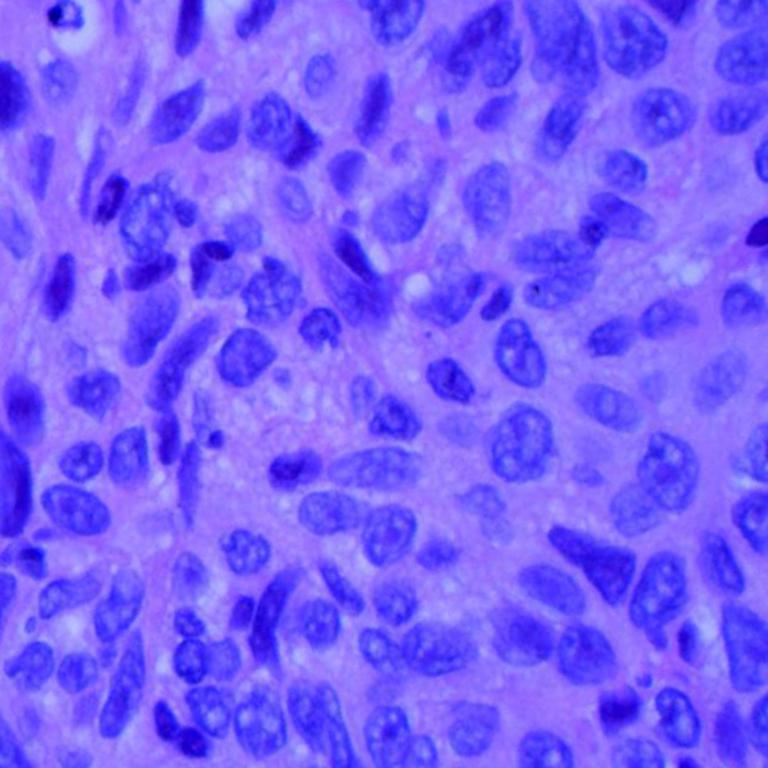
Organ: lung
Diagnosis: squamous carcinomas